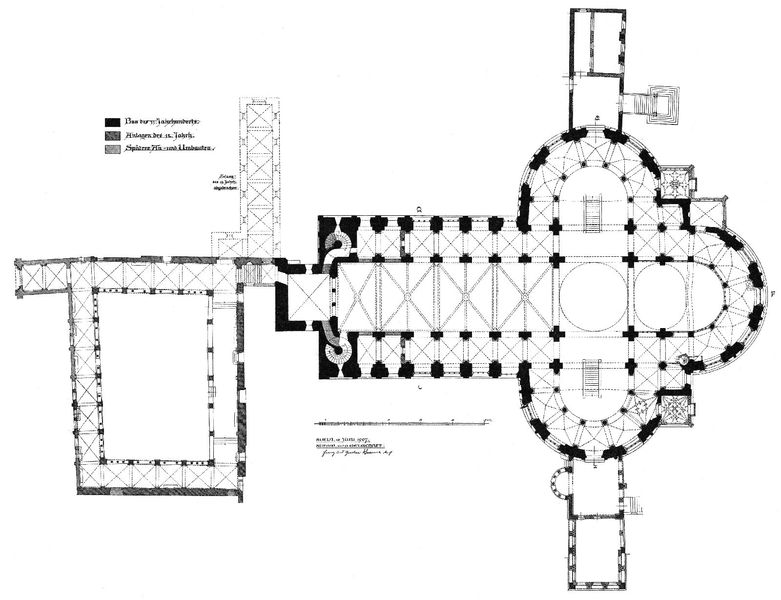
Titel: St. Maria im Kapitol in Köln
Standort: Köln, St. Maria im Kapitol (EU - D - NRW)
Schlagwörter: weiß, fenster, grau, schwarz, skizze, gebäude, kirche, kreis, schiff, schrift, treppe, treppen, kreuz, kran, schwarzweiss, entwurf, altar, halbkreis, kirchenschiff, kreuze, dreischiffig, apsis, kapelle, plan, quadrat, legende, grundriss, entwurd, ingenieur, nebenbau, seitengang, kirchenschiff#